Question: I have a 'NSSet' method checking for duplicates and the count of duplicates of each name. I want to place the names in the table view with the number of duplicates with it. I have taken 100 names and return 27 cells after I find duplicates but I can not seem to get the number of duplicates to be placed in the table view with the corresponding names. Here is a screen shot and method I have been trying to work with to get this working.

'''
- (NSSet *)checkForDuplicateIDs {
//CHECK FOR DUPLICATES IN ARRAY
NSArray *allIDs = [tweetArray valueForKeyPath:@"sender_screen_name"];
NSArray *sortedIDs = [allIDs sortedArrayUsingSelector:@selector(compare:)];
NSString *previousID = nil;
duplicateIDs = [NSMutableSet set];
for (NSString *anID in sortedIDs) {
if ([previousID isEqualToString:anID]) {
[duplicateIDs addObject:anID];
}
previousID = anID;
}
//THEN REMOVE ANY DUPLICATES IN NEW ARRAY
NSCountedSet *countedSet = [NSCountedSet setWithArray:sortedIDs];
NSMutableArray *oneMess = [NSMutableArray arrayWithCapacity:[sortedIDs count]];
NSMutableArray *multipleMess = [NSMutableArray arrayWithCapacity:[sortedIDs count]];
for(id obj in countedSet) {
if([countedSet countForObject:obj] == 1) {
[oneMess addObject:obj];
}
for(id duplicatenames in countedSet) {
if ([countedSet countForObject:duplicatenames]>1) {
[multipleMess addObject:duplicatenames];
[countedSet countForObject:duplicatenames];
}
}
}
//other method.... much easier and cleaner but how do I put them into an array?
NSCountedSet *set = [[NSCountedSet alloc] initWithArray:allIDs];
for (id item in set)
{
// NSLog(@"Name=%@, Count=%lu", item, (unsigned long)[set countForObject:item]);
}
// NSLog(@"NSCountedSet ALL Objects = %@",[countedSet allObjects]);
// NSLog(@"NSCountedSet = %@",countedSet);
[tweetArray removeAllObjects];
[tweetArray addObjectsFromArray:[countedSet allObjects]];
tweetArrayCount = [[NSMutableArray alloc] initWithObjects:countedSet, nil];
//NSLog(@"One Message = %@",oneMess);
// NSLog(@"Multiple Messages = %@",multipleMess);
//HERE I HAVE ORIGINAL ARRAY IN ALBETICAL ORDER
// NSLog(@"Messages Containing more then 1 = %@",sortedIDs);
//HERE I HAVE DUPLICATES IN ALBETICAL ORDER
// NSLog(@"Messages Containing more then 1 = %@",duplicateIDs);
//HERE I HAVE THE MESSAGES ONLY CONTAING 1
//NSLog(@"Messages Containing only 1 = %@",oneMess);
//NSLog(@"Duplicates count = %i",[duplicateIDs count]);
// NSLog(@"Messages Containing only count = %i",[oneMess count]);
[mainTableView reloadData];
return [[duplicateIDs copy] autorelease];
}
'''
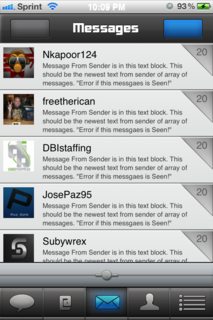
Answer: I modified a simple UITableView example that lists country names to do what I think you want to do. The count is put in the detailTextLabel.text.
'''
countedList = [[NSCountedSet alloc] initWithArray:listOfItems];//listOfItems is an array of country name strings with duplicates
listOfItems2 = [NSMutableArray array]; // array without duplicates that's the data source for the UITableView
for (NSString *aCountry in countedList) {
NSMutableDictionary *dict = [NSMutableDictionary dictionary];
[dict setValue:aCountry forKey:@"name"];
[dict setValue:[NSString stringWithFormat:@"%lu",[countedList countForObject:aCountry]] forKey:@"count"];
[listOfItems2 addObject:dict];
}
'''
And then I used the following method to supply the data for the table:
'''
- (UITableViewCell *)tableView:(UITableView *)tableView cellForRowAtIndexPath:(NSIndexPath *)indexPath {
static NSString *CellIdentifier = @"Cell";
UITableViewCell *cell = [tableView dequeueReusableCellWithIdentifier:CellIdentifier];
if (cell == nil) {
cell = [[UITableViewCell alloc] initWithStyle: UITableViewCellStyleValue1 reuseIdentifier:CellIdentifier]; //
}
// Set up the cell...
cell.textLabel.text = [[listOfItems2 objectAtIndex:indexPath.row]valueForKey:@"name"];
cell.detailTextLabel.text = [[listOfItems2 objectAtIndex:indexPath.row]valueForKey:@"count"];
return cell;
}
'''